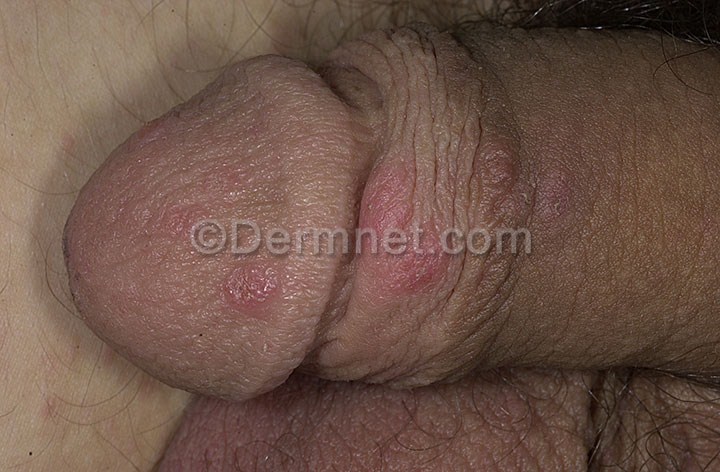
Disease: Scabies Lyme Disease and other Infestations and Bites